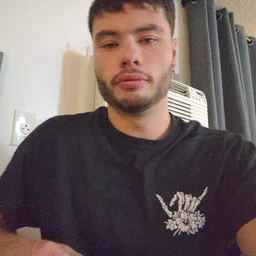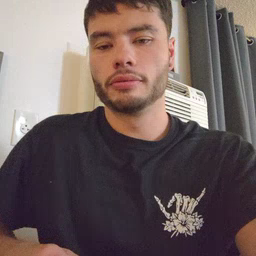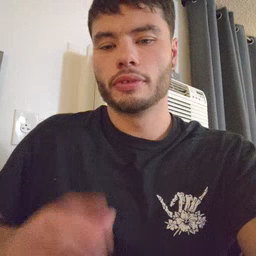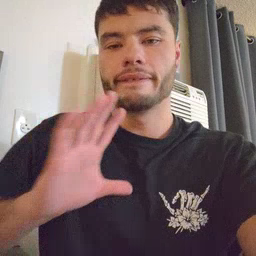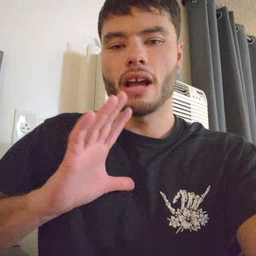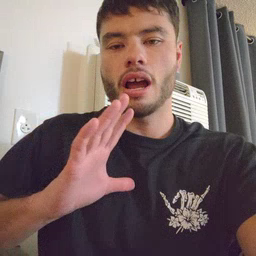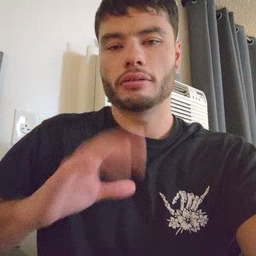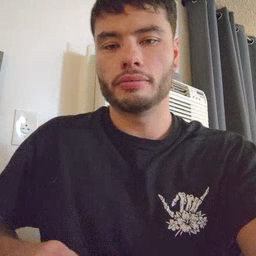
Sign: fine